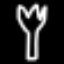
Label: fork